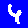
Digit: 4